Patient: sex M, age 80
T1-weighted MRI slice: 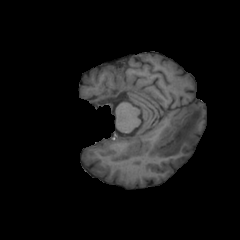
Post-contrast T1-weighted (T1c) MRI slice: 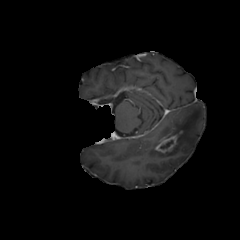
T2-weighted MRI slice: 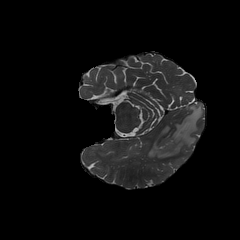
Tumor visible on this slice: yes
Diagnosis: Glioblastoma, IDH-wildtype
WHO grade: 4